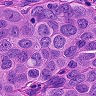
Metastatic tissue present: yes